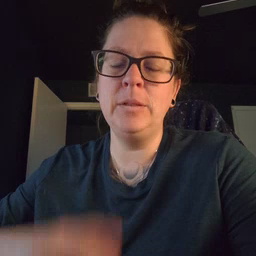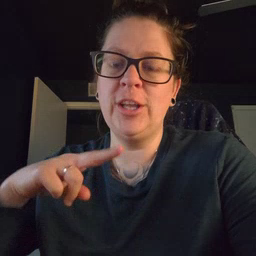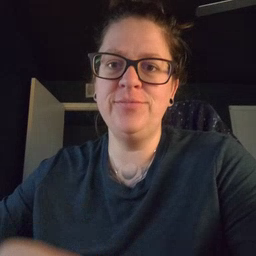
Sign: chair